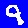
Digit: 9